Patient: sex M, age 55
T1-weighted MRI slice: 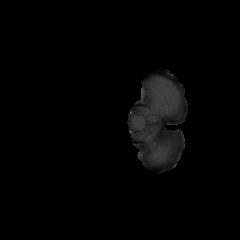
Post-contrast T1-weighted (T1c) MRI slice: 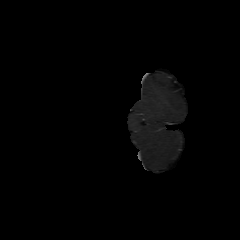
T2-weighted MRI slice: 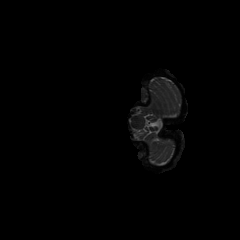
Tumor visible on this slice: no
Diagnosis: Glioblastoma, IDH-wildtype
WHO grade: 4